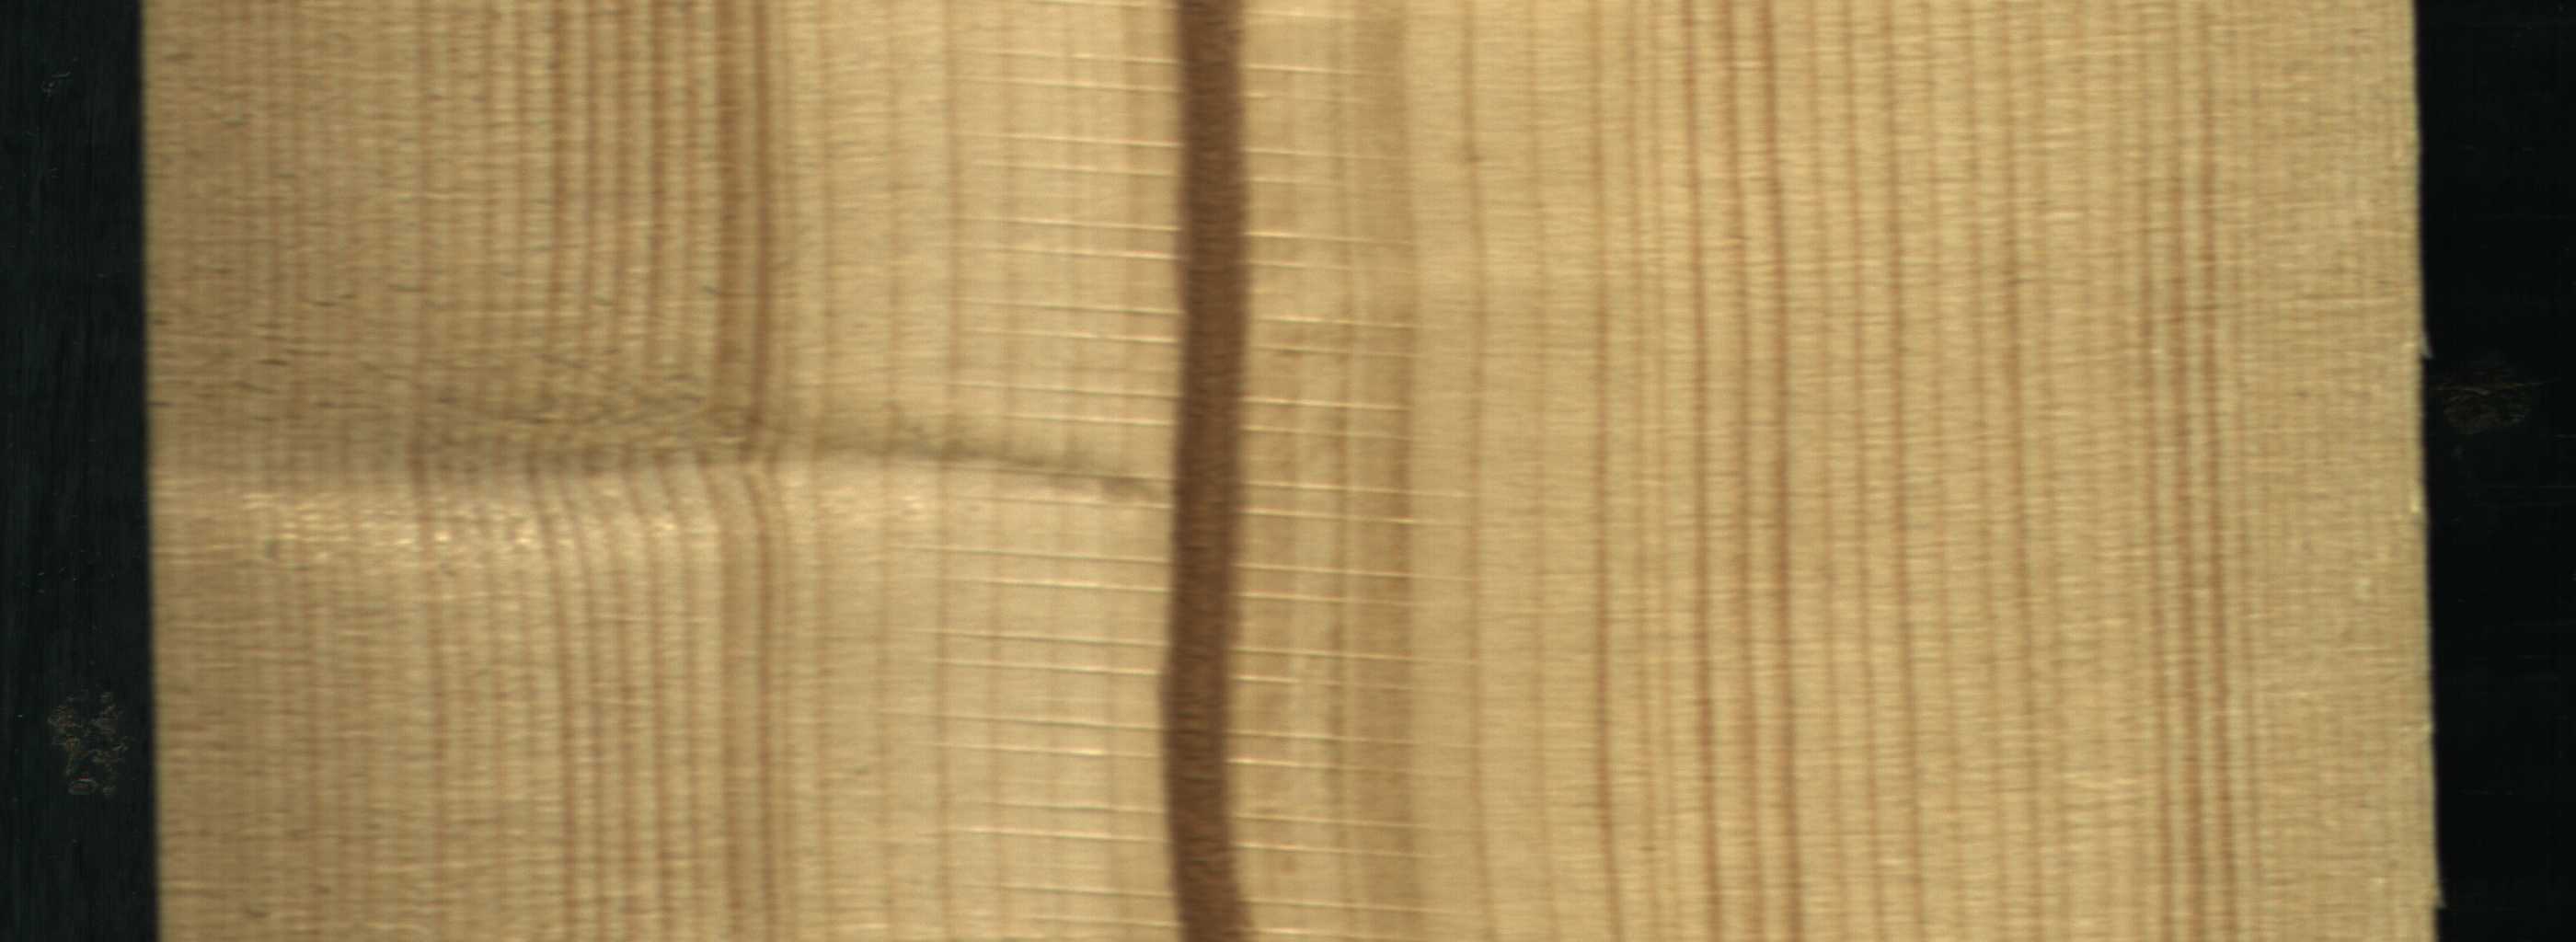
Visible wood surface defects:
Marrow